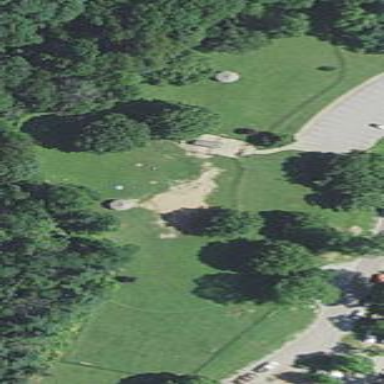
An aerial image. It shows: Dog park for leisure land.